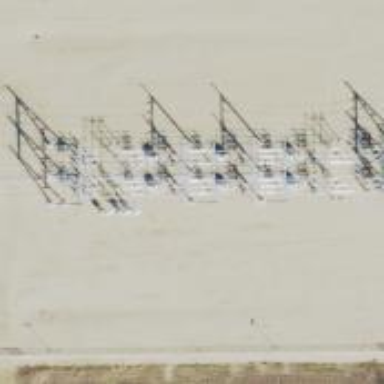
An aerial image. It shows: Switch for power supply.